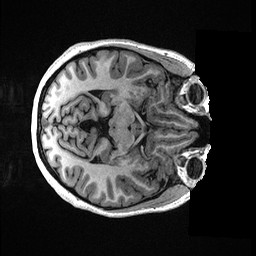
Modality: T1w
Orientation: axial
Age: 29
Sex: female
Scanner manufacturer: ge
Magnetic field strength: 3 T
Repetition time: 0.006952 s
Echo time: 0.00292 s